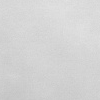
Atmospheric dust classification: dusty